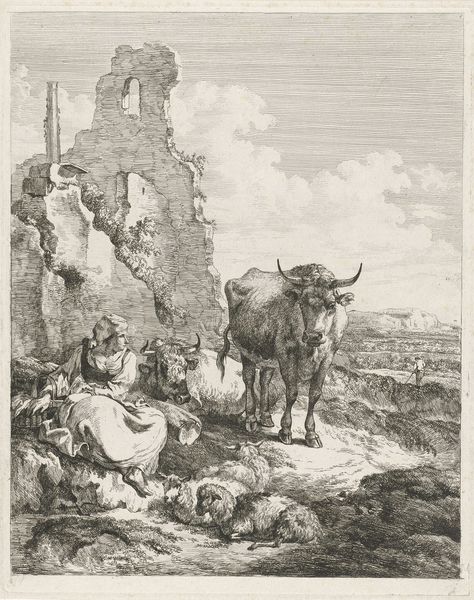
Titel: Landschap met staande en liggende koe en herderin voor een ruïne
Künstler: Pieter Gerardus van Os
Standort: Amsterdam
Institution: Rijksmuseum
Schlagwörter: architecture, white, black, dress, empty, gray, grey, old, sit, sitting, woman, print, cloud, clouds, man, sky, building, field, girl, landscape, mountain, mountains, grass, drawing, black and white, castle, ruin, ruins, animals, dog, dogs, sketch, cliffs, outside, human, pastoral, pencil, animal, cow, cows, farmer, figure, outdoors, fields, bull, horns, oxen, sheep, desert, lamb, land, poor, sepia, destruction, 18th century, ox, remains, bulls, vast, gravure, commoner, milkmaid, heard, blacck, ruined building, reuins, sheepheard, heardsman, heardswoman